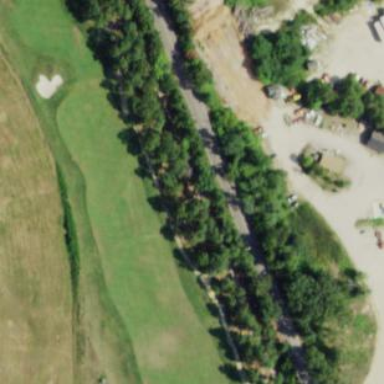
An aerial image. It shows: Golf fairway in the image.